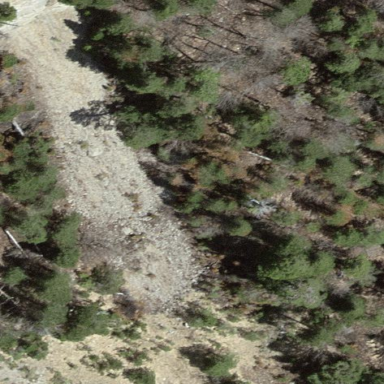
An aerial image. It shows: Natural scree.